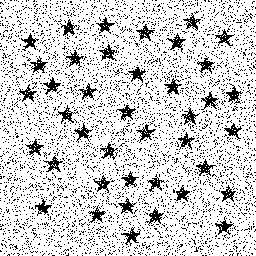
Squares: 0
Triangles: 0
Stars: 40
Total shapes: 40